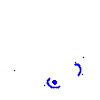
Particle: pion